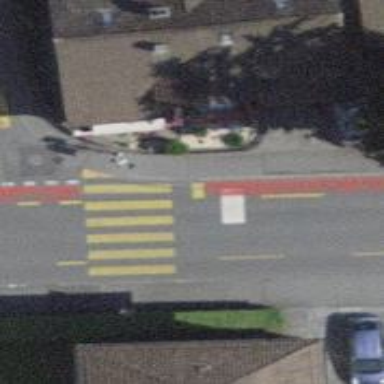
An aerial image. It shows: Zebra crossing marked on the road.